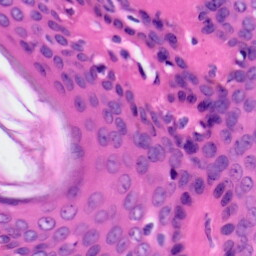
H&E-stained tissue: Skin